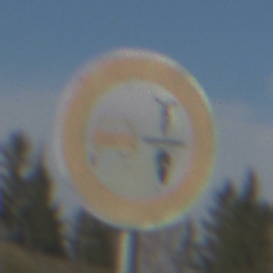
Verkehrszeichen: VerbotUeberholenEinspurigeFahrzeuge
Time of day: MorningAfternoon
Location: Outdoor (Nature)
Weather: PartlyCloudy
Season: NotSpecified
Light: Natural